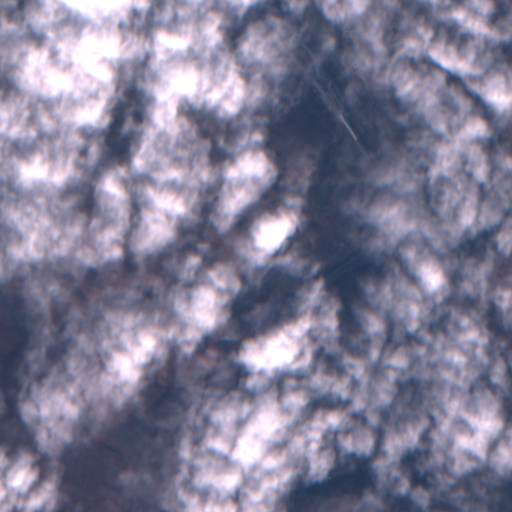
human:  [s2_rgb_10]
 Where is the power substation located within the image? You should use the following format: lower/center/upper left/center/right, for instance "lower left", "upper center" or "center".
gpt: The power substation is located in the upper right of the image.
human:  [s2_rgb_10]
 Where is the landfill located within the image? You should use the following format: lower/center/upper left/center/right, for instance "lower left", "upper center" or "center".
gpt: There is no landfill in the image.